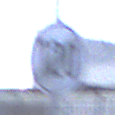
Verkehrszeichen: EndeGeschwindigkeit120
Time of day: SunriseSunset
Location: Outdoor (Suburban)
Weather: PartlyCloudy
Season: NotSpecified
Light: Natural